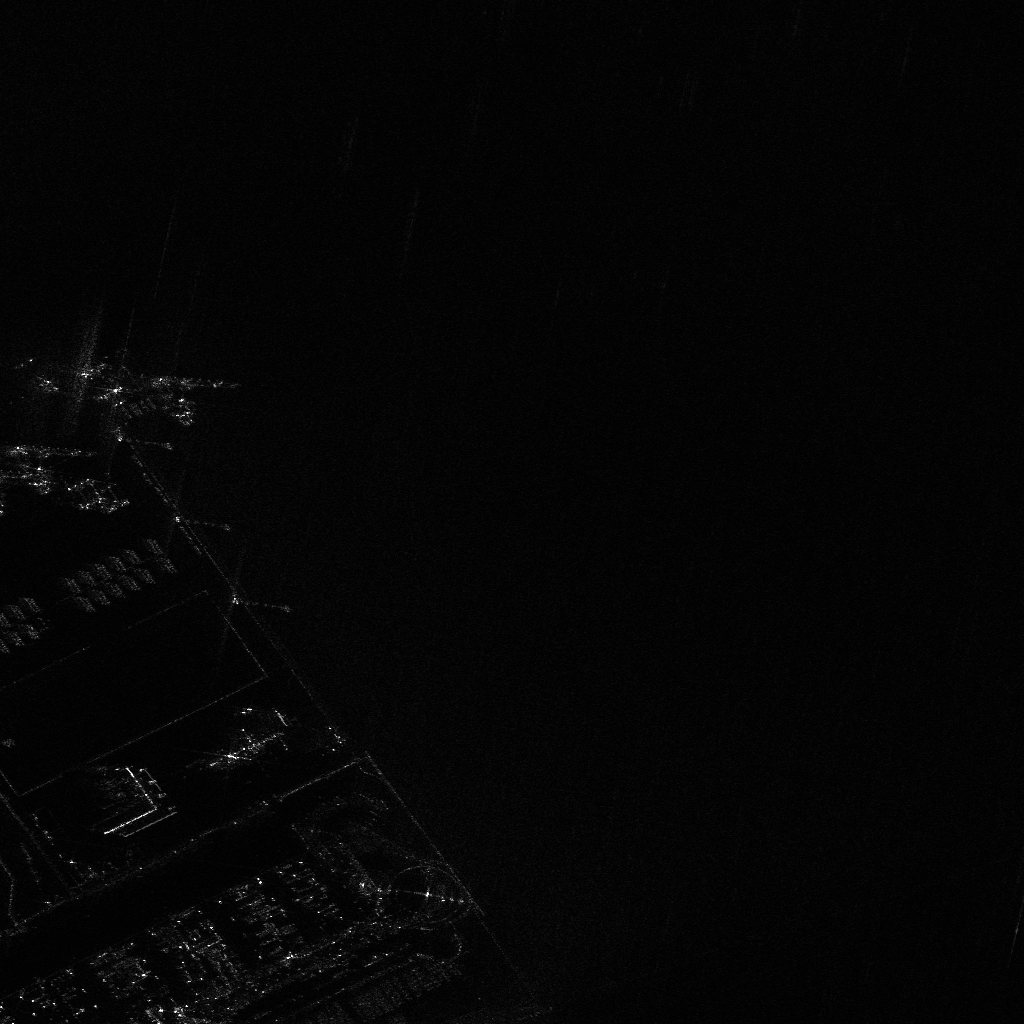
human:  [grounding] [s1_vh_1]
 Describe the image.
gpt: In the satellite image, there is  <ref>1 large container </ref> <box>[[14, 36, 23, 38, 2]]</box> located at left.